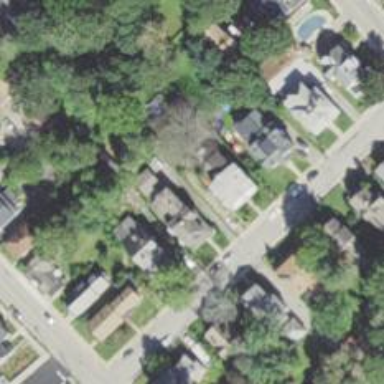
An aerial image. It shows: Residential driveway designated as service road.